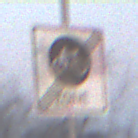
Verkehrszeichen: EndeFahrradzone
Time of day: SunriseSunset
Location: Outdoor (Nature)
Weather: Clear
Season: NotSpecified
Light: Natural